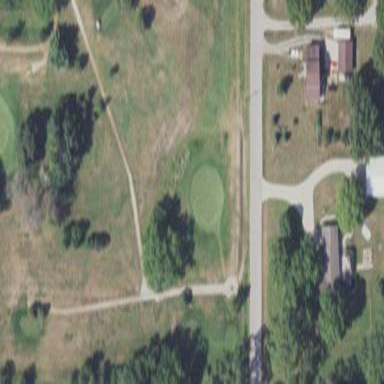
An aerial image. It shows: Grassy fairway on golf course.